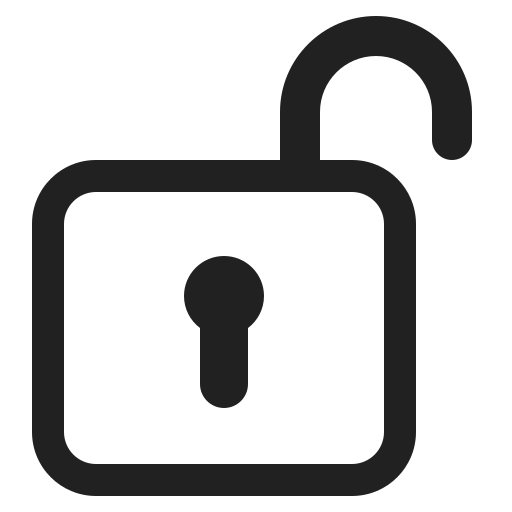
unlocked high contrast